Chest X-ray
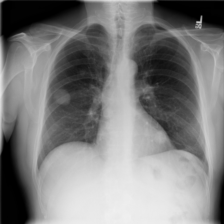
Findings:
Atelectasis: negative
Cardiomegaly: negative
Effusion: negative
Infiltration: negative
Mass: positive
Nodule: positive
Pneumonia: negative
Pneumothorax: negative
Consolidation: negative
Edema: negative
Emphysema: negative
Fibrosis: negative
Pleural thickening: negative
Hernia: negative